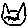
Label: cat